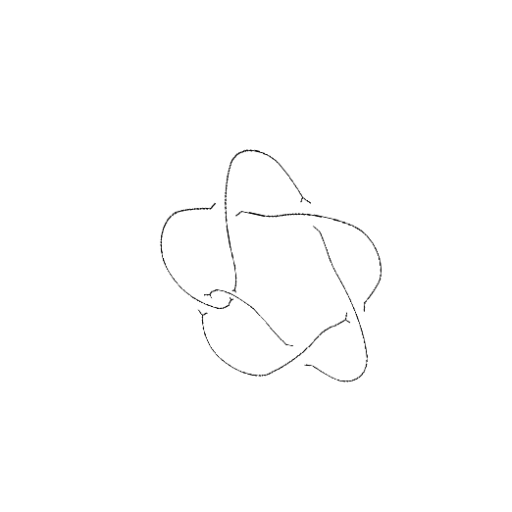
Crossing number: 6